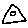
Label: triangle